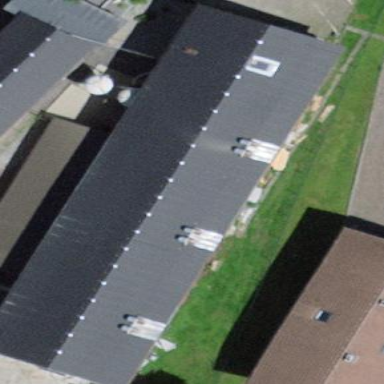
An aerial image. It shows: Farm shop located in building.